Field crop: maize
Growth stage: 2
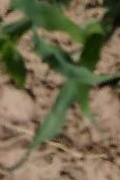
Species: maize